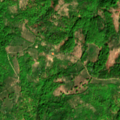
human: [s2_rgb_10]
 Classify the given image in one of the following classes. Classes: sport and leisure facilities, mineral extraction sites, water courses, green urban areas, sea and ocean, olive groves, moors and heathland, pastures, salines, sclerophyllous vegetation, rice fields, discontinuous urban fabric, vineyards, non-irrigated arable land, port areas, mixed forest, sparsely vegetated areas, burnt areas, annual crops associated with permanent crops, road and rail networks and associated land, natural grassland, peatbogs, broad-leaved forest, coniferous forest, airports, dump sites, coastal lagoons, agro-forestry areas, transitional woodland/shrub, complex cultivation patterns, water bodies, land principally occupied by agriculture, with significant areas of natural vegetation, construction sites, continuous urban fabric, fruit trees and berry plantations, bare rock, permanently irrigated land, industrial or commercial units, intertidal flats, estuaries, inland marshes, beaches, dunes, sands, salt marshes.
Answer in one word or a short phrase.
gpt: land principally occupied by agriculture, with significant areas of natural vegetation, broad-leaved forest, mixed forest